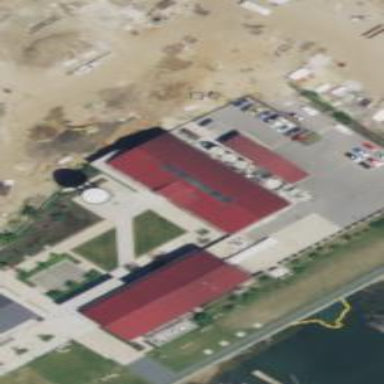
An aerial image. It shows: Building.